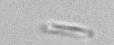
Label: Bacillariophyceae